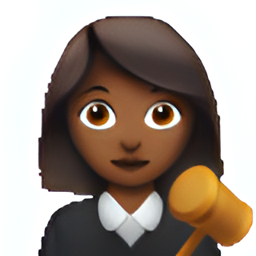
Name: female judge type 5
Emoji: 👩🏾‍⚖️
Group: People & Body
Sub-group: person-role